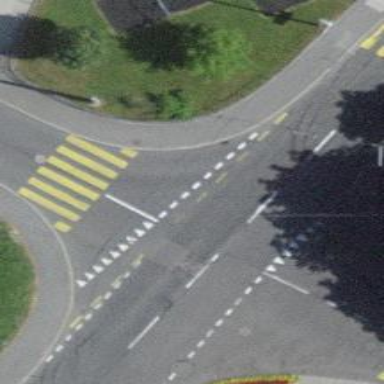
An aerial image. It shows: Road with "give way" sign.